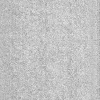
Atmospheric dust classification: dusty